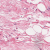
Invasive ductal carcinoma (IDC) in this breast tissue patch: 0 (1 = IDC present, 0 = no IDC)